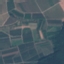
Land use / land cover: PermanentCrop